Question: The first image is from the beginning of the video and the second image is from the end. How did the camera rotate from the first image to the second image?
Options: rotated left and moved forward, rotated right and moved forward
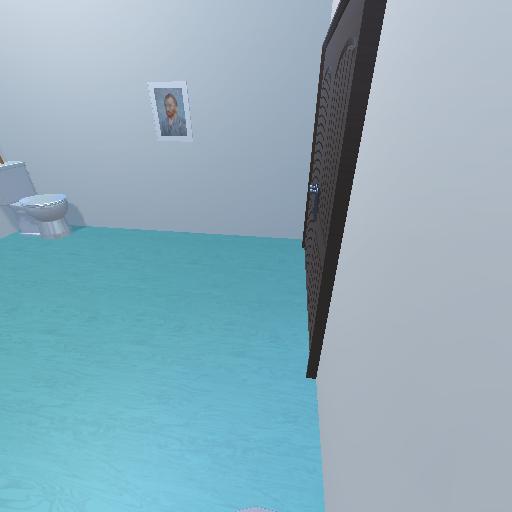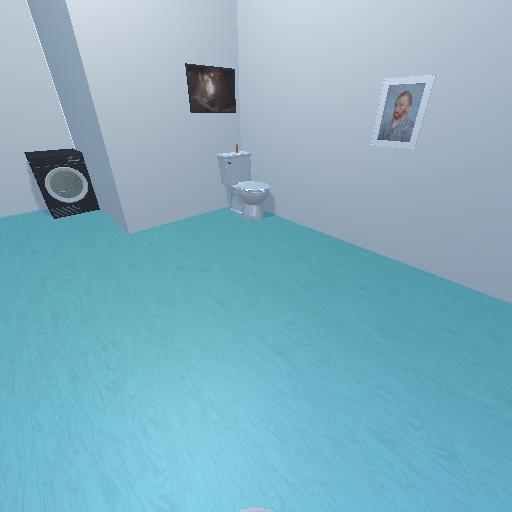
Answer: rotated left and moved forward